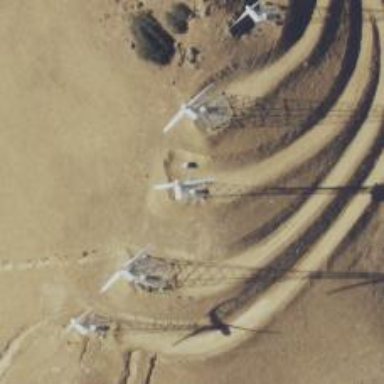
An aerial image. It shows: Wind power generator with wind turbines.